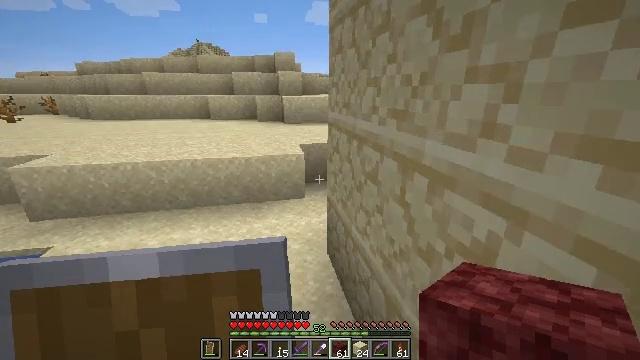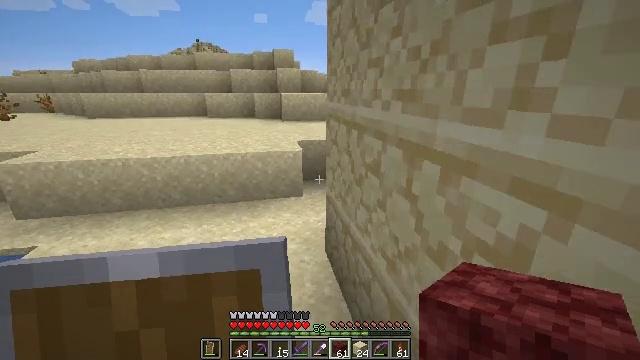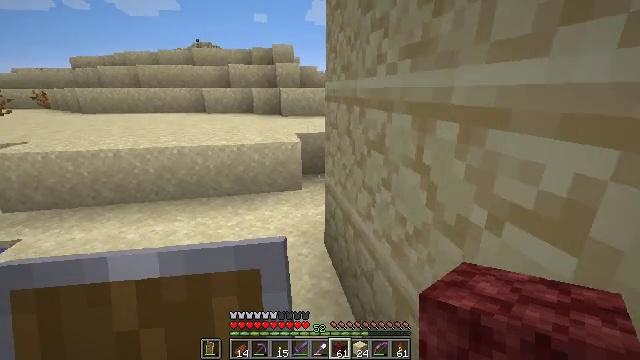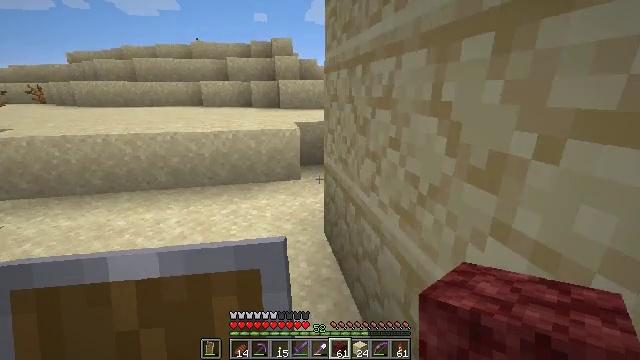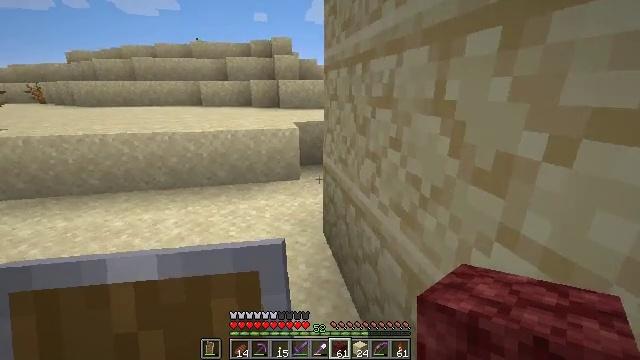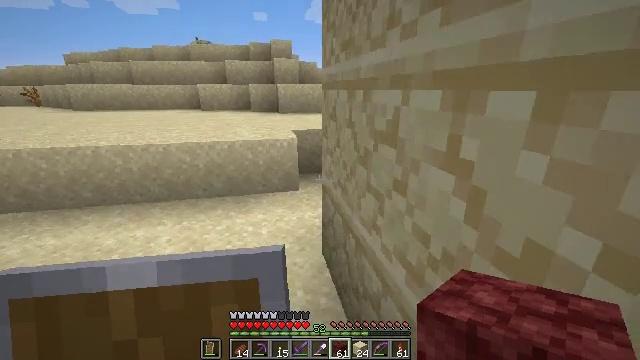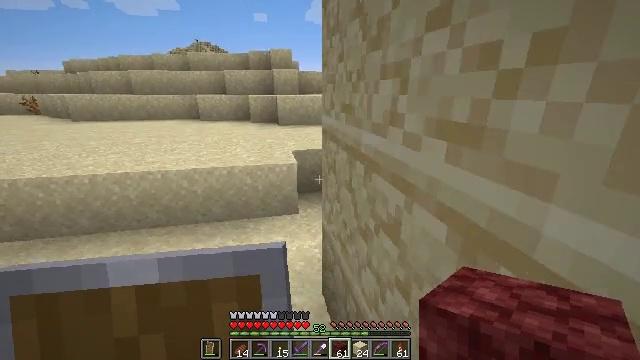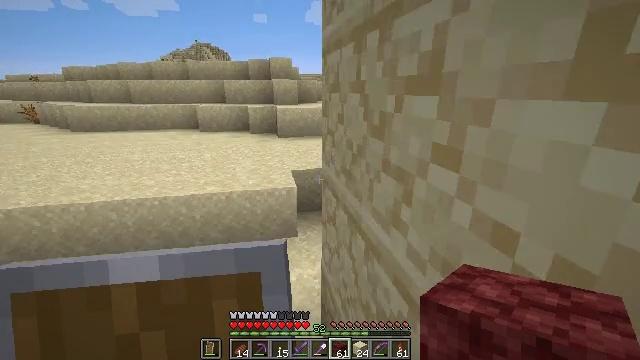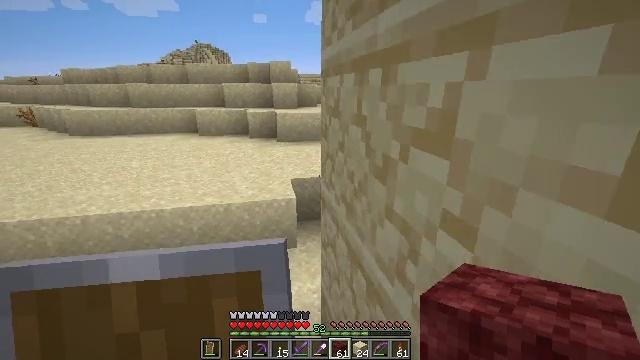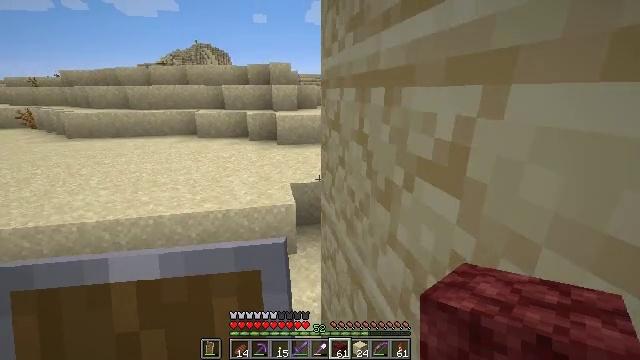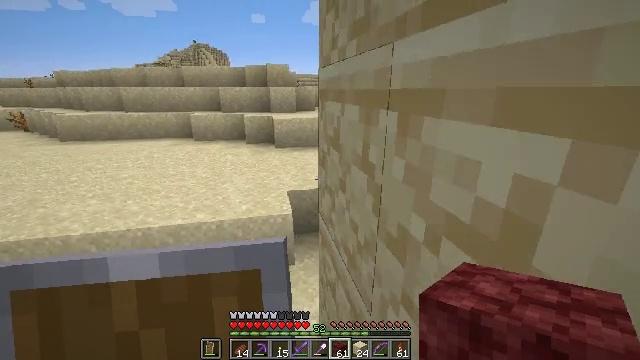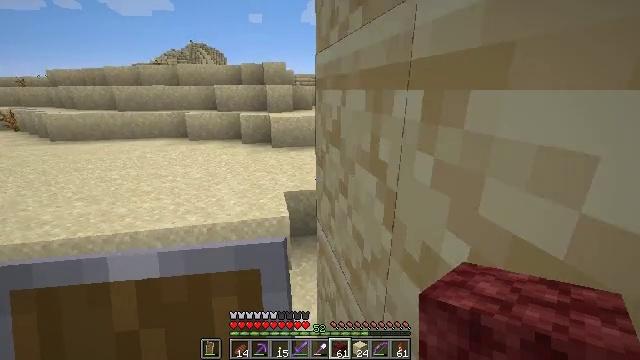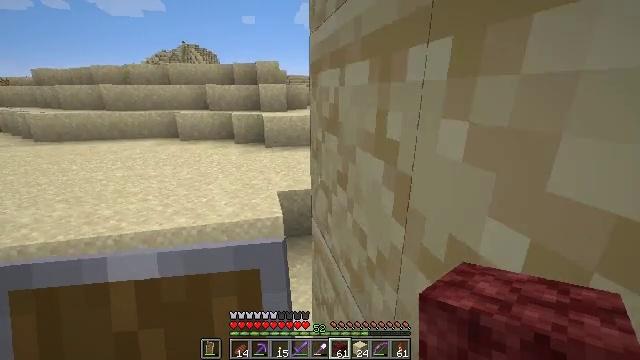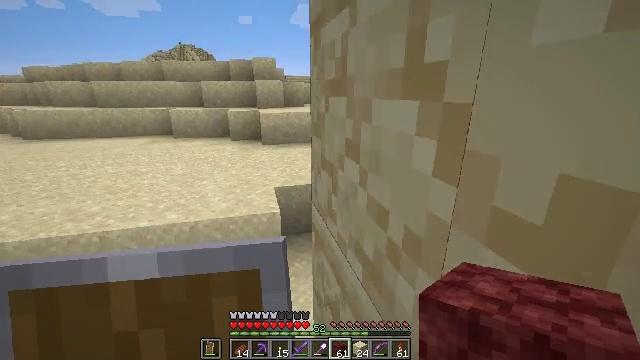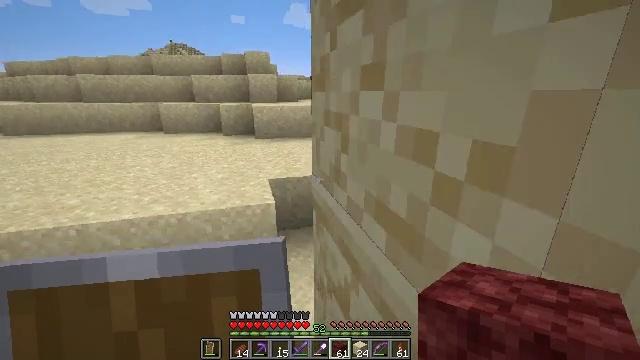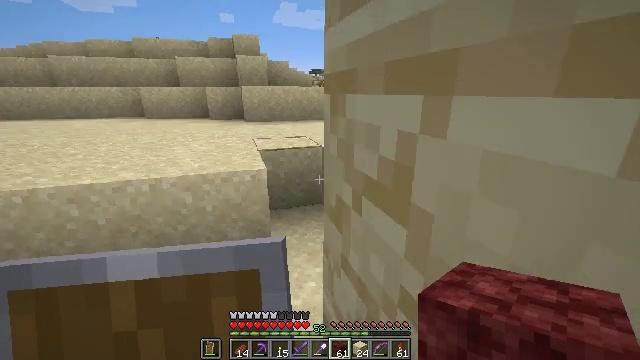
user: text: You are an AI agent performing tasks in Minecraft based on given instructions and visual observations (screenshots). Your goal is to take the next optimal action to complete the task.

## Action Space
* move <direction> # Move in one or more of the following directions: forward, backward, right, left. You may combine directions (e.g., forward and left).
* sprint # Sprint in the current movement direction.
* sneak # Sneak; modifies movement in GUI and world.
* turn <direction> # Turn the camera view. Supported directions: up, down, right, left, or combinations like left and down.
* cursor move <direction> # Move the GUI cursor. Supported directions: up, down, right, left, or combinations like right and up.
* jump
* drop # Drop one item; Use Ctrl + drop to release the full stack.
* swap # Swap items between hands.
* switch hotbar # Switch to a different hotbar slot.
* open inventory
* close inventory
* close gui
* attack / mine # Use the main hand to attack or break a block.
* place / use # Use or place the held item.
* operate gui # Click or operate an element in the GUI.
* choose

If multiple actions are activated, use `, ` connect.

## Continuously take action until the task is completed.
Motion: motion action
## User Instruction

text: Collect the brewing stand for reuse.
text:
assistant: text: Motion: move forward, jump
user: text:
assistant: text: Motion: move forward, jump
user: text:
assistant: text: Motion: move forward, jump
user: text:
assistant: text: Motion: move forward, jump
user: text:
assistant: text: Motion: move forward, jump
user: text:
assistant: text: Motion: move forward
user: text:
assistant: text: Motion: move forward
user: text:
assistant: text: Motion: move forward
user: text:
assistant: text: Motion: move forward
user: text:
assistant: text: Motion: move forward
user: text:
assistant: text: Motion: move forward
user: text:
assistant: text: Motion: move forward, turn right
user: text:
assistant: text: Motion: move forward
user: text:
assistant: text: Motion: move forward, turn right
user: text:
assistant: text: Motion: move forward, turn right
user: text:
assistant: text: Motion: move forward, turn right
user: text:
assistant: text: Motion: move forward, turn right
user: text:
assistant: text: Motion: move forward, turn right
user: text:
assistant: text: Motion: move forward, turn right
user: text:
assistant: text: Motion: move forward, turn right
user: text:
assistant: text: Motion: move forward, turn right
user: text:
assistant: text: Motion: move forward and move left, turn right
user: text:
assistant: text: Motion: move forward and move left, turn right
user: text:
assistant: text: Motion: move forward and move left, turn right
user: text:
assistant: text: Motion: move forward, turn right
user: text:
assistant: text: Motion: move forward, turn right
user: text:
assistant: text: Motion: move forward, turn right
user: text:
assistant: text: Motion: move forward, turn right
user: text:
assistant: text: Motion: move forward, turn right
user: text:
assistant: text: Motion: move forward, turn right